Question: I have div(s) that they have been floated to left.(At the left bottom)
I have done the following code for the div:
'''
#div2
{
float:left;
clear:left;
}
'''
here the clear property forces the div to because div1 is also floated to left.
Is it possible make the 2nd div than div1 when clear property is set?
Thanks

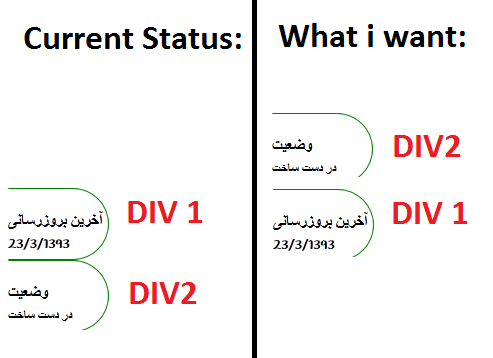
Answer: What you describe is fundamental box-model behavior. Part of the <URL> for putting things in an order different from how they appear in markup, but the best strategy is to just rearrange your markup.